Question: I am very new to scheme and i am trying to open it to try some codes.
Scheme is located at
'''
/usr/local/bin/scheme
'''
I am coming to the directory and writing
'''
scheme
'''
to start it but it does not work. I get
'''
scheme command not found
'''
error.

What should i do to start the scheme and write the code? This should be a trivial question, sorry for that but i could not find what to do.
Thank you
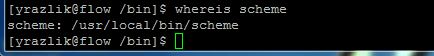
Answer: If you get a "command not found" error, that must mean that '/usr/local/bin' is not in your '$PATH'. You can either add it to your '$PATH', call scheme using its absolute path (i.e. type '/usr/local/bin/scheme' instead of just 'scheme') or its relative path (i.e. type './scheme' while in the '/usr/local/bin' directory).